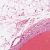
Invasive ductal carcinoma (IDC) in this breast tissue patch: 0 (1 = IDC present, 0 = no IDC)